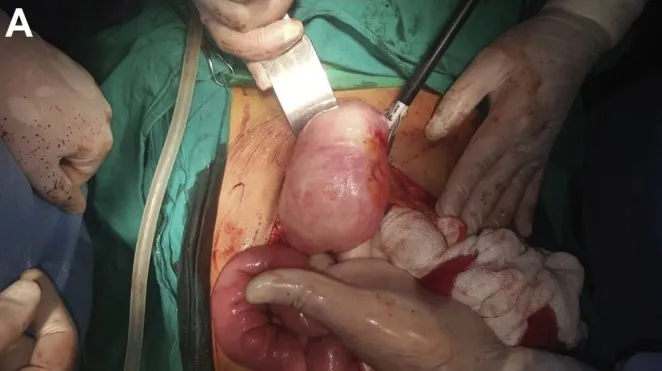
A. Abdominal masses resecting.
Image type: medical_photograph (other_medical_photograph)